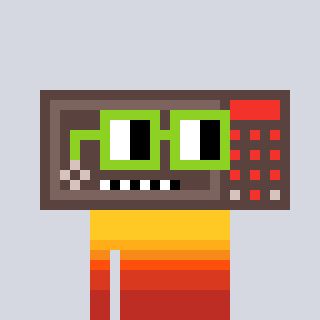
a pixel art character with square light green glasses, a wallsafe-shaped head and a teal-colored body on a cool background